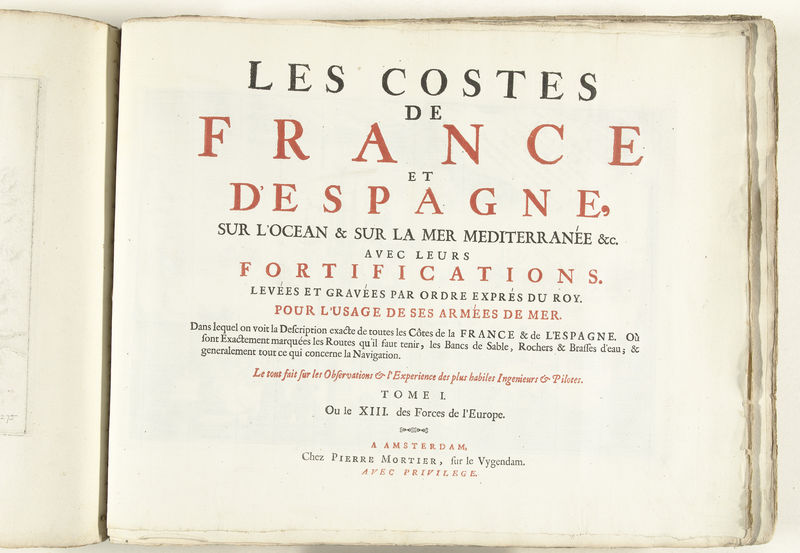
Titel: Titelpagina voor het eerste deel van het prentwerk: Les costes de France et d'Espagne, ca. 1702
Künstler: Pieter (I) Mortier
Standort: Amsterdam
Institution: Rijksmuseum
Schlagwörter: weiß, frankreich, schwarz, rot, spanien, schrift, papier, französisch, buch, seite, buchstaben, burgen, europa, wörter, küsten, france, les, avec, et, de, tome, costes, les costes, despagne, espagne, forts, fortifications